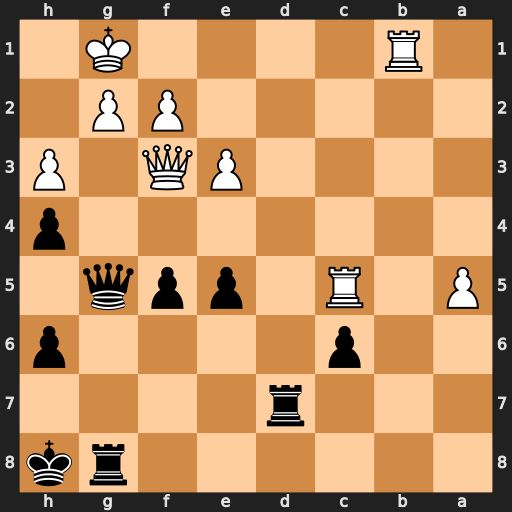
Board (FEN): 6rk/3r4/2p4p/P1R1ppq1/7p/4PQ1P/5PP1/1R4K1
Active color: b
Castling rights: -
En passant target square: -
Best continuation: e4 Qxe4 fxe4